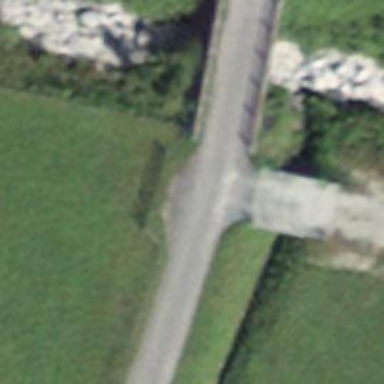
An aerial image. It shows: Asphalt track passing over bridge. The track is of grade 1 quality.